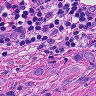
Metastatic tissue present: yes